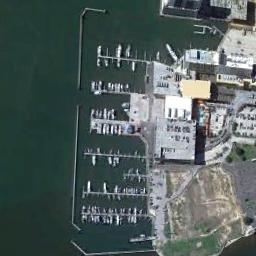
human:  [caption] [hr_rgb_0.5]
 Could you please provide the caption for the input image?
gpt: There are many buildings beside the harbor .

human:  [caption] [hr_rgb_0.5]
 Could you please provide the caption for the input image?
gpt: The harbor has lots of neatly docked boats and some buildings, Parking lots and a wasteland are next to the harbor .

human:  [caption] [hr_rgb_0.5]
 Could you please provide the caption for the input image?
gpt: There are some boats moored on the sea side of the harbor, Leaving empty spaces, And there are many buildings on the harbor .

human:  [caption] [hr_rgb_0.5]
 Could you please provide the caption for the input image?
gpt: There are ships in the harbor, And there are ships moving .

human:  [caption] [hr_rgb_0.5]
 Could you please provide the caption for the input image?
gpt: There are some buildings and parking lots beside the harbor .